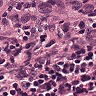
Metastatic tissue present: yes